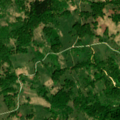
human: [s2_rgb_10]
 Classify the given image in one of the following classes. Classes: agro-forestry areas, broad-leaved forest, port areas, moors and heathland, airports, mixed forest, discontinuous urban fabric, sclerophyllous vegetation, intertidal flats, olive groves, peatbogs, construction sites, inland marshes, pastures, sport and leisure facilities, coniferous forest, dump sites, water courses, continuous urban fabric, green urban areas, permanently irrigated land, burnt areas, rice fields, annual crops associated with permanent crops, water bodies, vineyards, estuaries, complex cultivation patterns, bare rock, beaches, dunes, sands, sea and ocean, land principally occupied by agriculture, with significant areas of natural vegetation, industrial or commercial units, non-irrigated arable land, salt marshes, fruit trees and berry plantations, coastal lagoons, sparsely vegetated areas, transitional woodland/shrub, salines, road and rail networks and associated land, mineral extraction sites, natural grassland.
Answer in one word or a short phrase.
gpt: pastures, land principally occupied by agriculture, with significant areas of natural vegetation